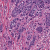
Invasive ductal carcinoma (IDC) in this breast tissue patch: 1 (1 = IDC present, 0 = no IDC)